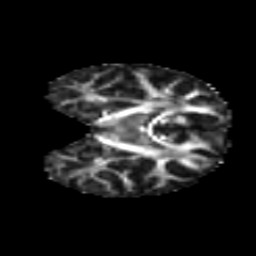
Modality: FA
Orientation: coronal
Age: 12
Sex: female
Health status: ill
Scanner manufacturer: ge
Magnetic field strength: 3 T
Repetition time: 6.752 s
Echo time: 0.079 s